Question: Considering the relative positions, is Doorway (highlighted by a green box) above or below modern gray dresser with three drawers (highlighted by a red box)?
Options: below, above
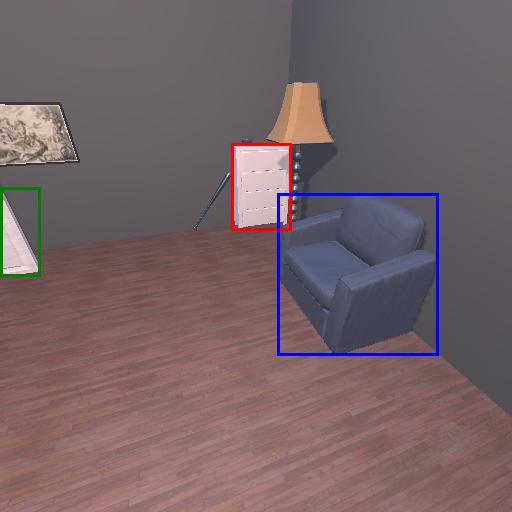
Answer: below